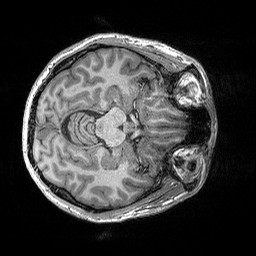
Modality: T1w
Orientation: axial
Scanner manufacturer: siemens
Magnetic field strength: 3 T
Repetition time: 2.3 s
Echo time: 0.00298 s